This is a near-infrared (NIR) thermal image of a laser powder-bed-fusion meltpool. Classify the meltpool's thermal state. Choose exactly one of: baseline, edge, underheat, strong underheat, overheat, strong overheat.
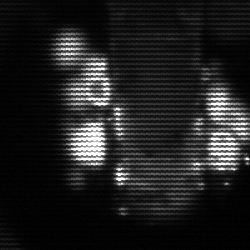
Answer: strong underheat